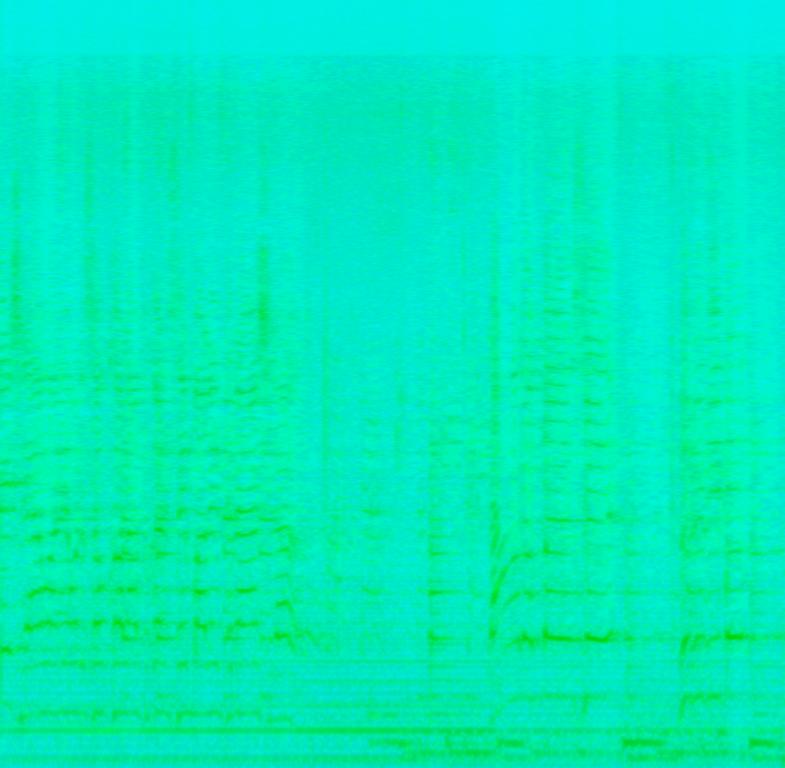
The low quality recording features a reggae/dub song that consists of a flat male vocal singing over punchy 808 bass, punchy snare, shimmering hi hats and groovy piano chords. It sounds energetic, groovy and the recording is noisy and in mono - due to the fact that the sound is coming from the right channel only.